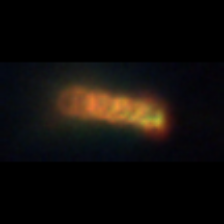
Taxon: Chaetoceros
Group: Diatoms